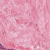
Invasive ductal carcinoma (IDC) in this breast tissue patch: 0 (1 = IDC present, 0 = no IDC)